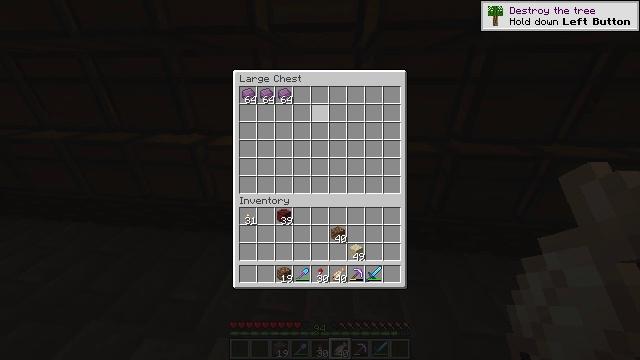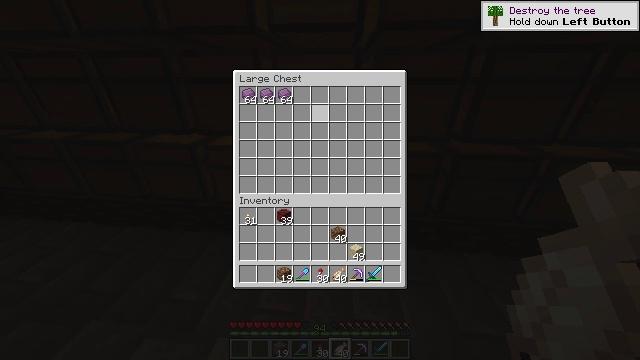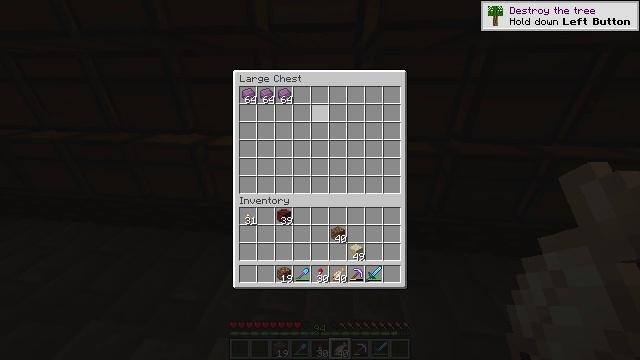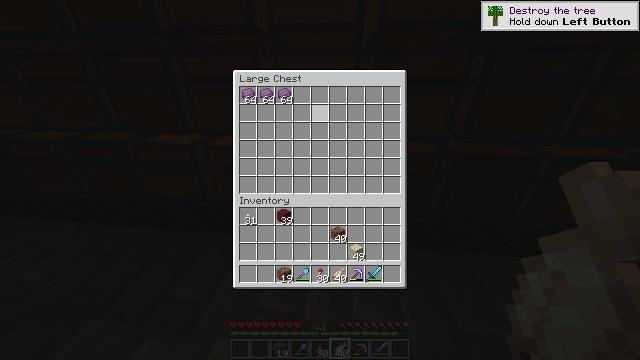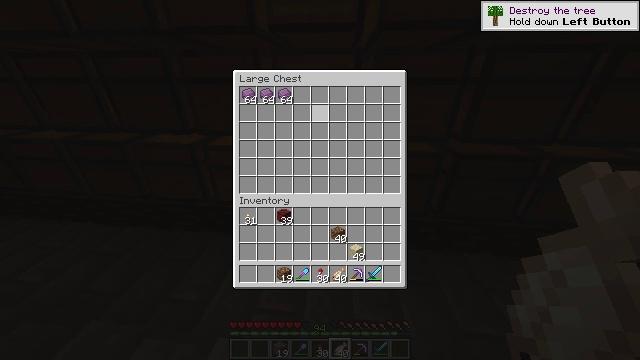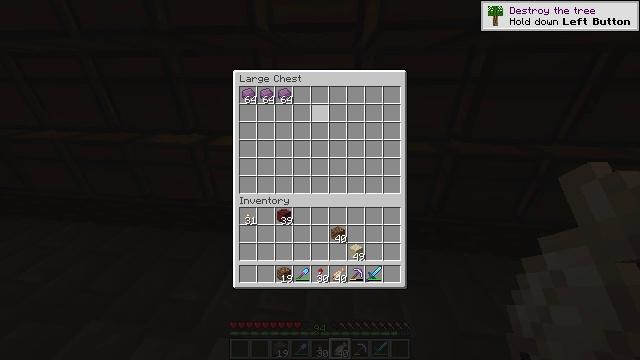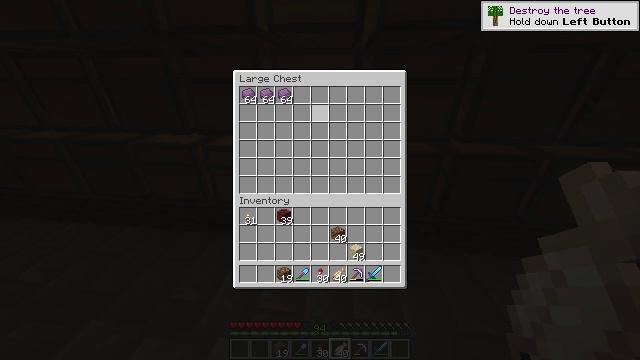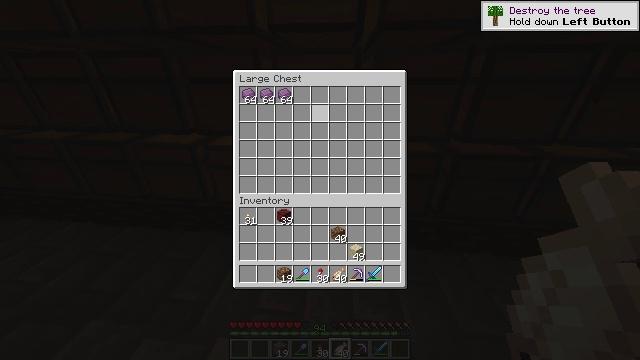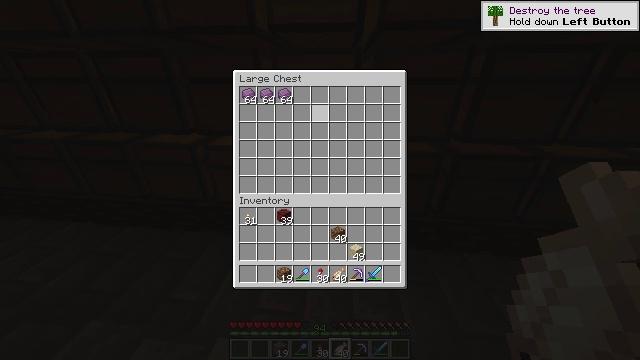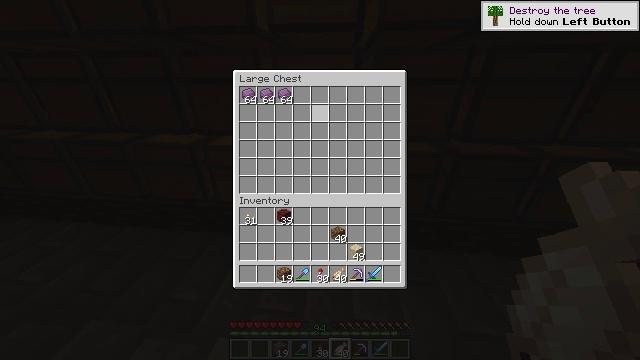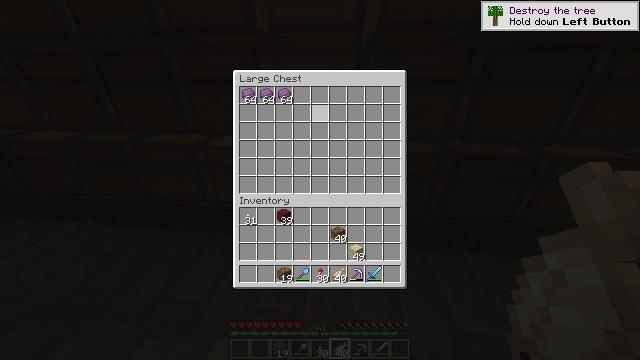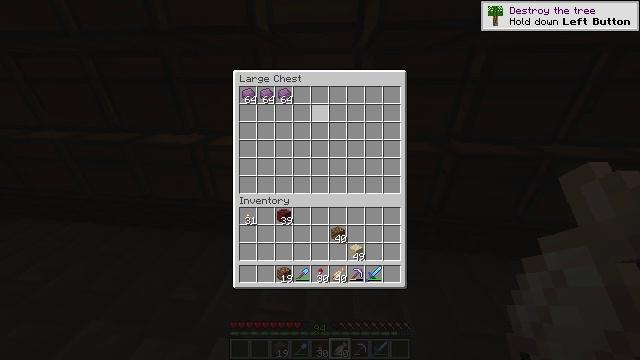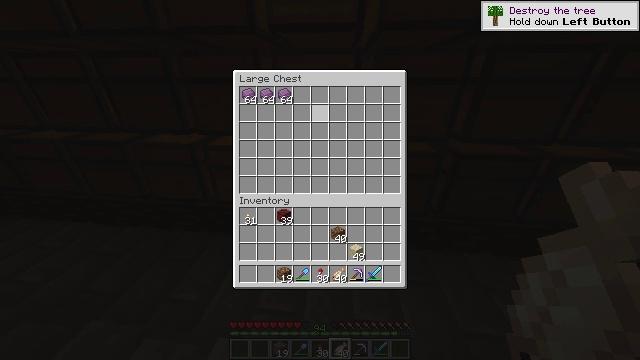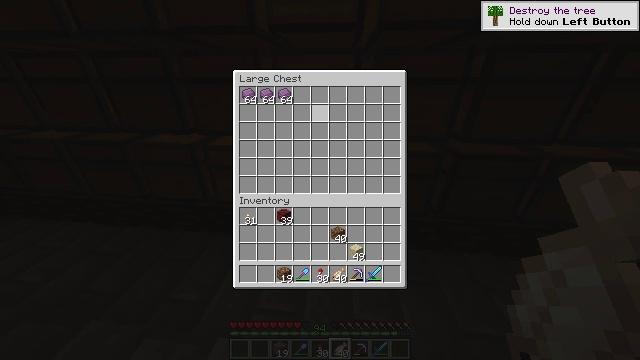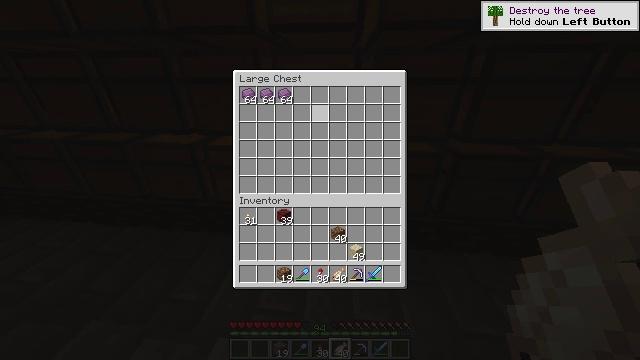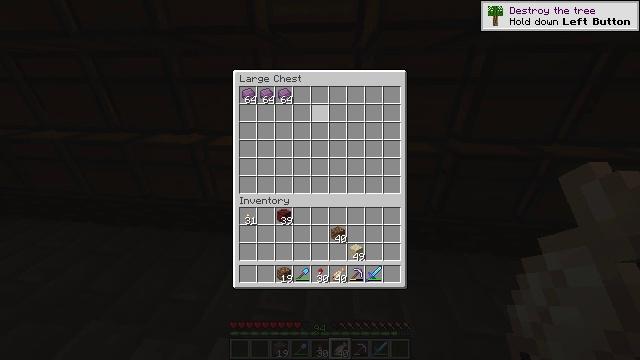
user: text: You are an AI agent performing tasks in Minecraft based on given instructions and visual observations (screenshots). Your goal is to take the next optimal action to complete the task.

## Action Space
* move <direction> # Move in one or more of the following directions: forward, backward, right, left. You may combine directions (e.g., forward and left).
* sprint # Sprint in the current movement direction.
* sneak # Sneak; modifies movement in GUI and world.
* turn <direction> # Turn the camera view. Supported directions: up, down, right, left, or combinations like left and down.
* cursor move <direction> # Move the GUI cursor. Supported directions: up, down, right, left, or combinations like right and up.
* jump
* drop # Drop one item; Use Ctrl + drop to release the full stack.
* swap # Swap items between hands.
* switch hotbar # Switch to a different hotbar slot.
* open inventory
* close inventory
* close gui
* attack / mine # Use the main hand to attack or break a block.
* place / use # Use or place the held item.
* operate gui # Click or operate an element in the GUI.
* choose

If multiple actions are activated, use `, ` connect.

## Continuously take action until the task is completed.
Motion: motion action
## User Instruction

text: Open the crafting table and create a shulker box.
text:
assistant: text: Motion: no_op
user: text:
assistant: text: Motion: no_op
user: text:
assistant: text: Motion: no_op
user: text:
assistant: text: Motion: no_op
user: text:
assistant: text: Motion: no_op
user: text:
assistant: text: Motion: no_op
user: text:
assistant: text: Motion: no_op
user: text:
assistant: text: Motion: no_op
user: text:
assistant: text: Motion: no_op
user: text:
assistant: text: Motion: no_op
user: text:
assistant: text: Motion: no_op
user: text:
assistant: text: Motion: no_op
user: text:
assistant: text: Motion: no_op
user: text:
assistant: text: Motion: no_op
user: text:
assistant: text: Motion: no_op
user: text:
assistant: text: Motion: no_op
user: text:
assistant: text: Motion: no_op
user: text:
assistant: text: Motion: no_op
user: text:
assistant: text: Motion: no_op
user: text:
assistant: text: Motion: no_op
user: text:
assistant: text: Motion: no_op
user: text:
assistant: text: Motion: no_op
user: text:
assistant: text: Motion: no_op
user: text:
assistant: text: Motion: no_op
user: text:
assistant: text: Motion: no_op
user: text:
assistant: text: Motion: no_op
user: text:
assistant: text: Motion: no_op
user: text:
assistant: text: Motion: no_op
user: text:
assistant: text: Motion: no_op
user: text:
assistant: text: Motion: no_op